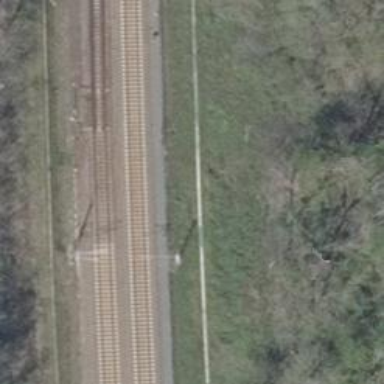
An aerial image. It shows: Railway signal.